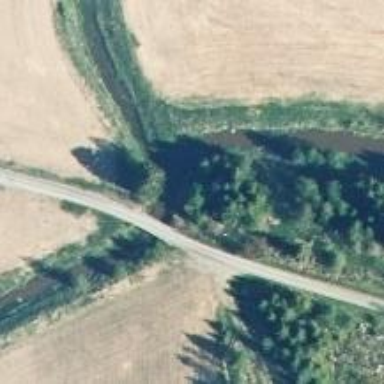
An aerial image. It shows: Unclassified road on bridge.